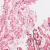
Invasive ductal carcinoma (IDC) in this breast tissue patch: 0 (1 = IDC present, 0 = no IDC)